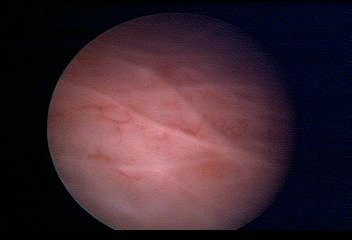
Modality: WLC
Class: Normal mucosa
Bladder cancer association: No